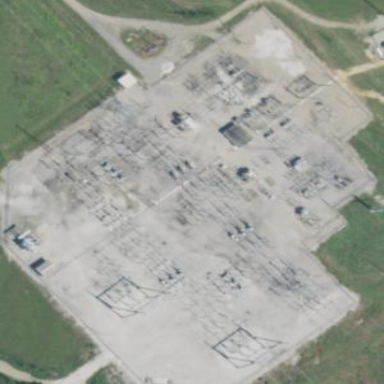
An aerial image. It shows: Power substation enclosed by fence.